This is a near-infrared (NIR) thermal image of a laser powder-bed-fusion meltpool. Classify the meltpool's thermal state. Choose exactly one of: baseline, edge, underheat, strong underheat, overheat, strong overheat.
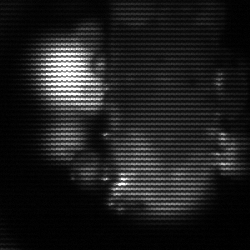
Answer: strong underheat